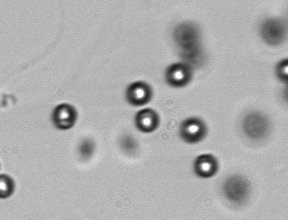
Label: Phaeocystis